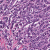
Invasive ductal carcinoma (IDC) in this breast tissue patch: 1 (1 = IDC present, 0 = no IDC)